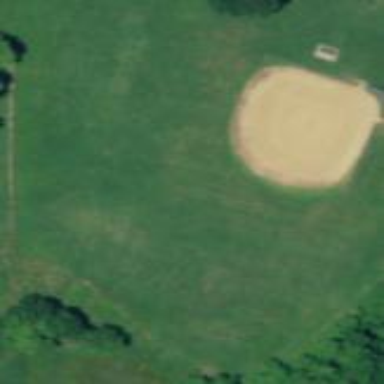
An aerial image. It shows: Baseball pitch for leisure land.